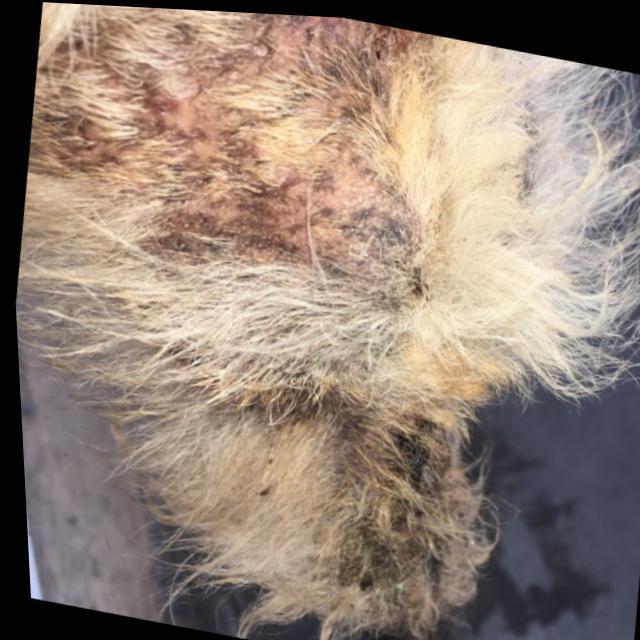
Canine demodicosis (Demodex mange) — caused by Demodex canis mites. Presents with alopecia, follicular papules, pustules, and comedones. Often localized on face and forelimbs.